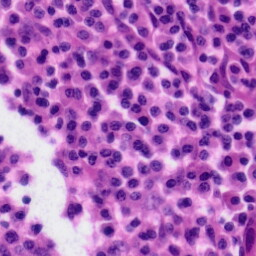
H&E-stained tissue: Tonsil